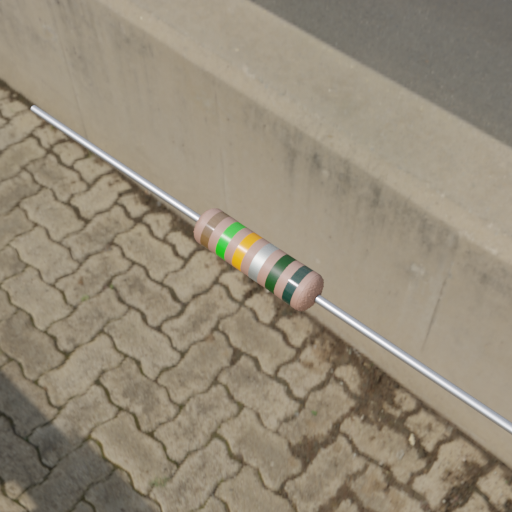
Resistor colour bands (in order): brown, green, orange, silver, black, black